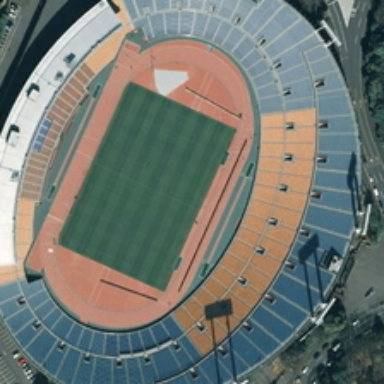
The stadium is surrounded by dark green trees .